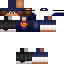
A male human skin with medium skin, wearing brown long hair dressed in a blue tshirt and black pants, featuring a closed mouth.